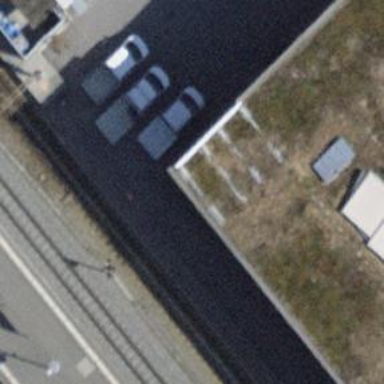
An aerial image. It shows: Platform edge at railway station.